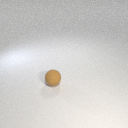
small brown rubber sphere